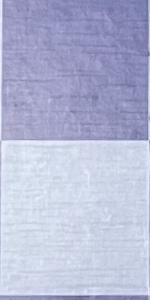
Label: Empty